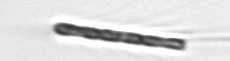
Label: Chaetoceros_subtilis